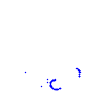
Particle: kaon